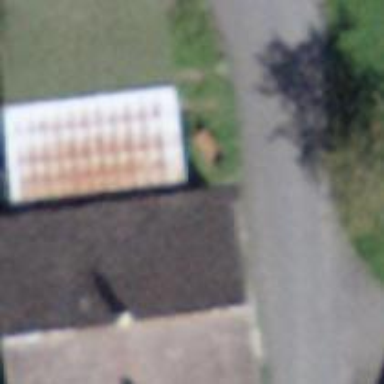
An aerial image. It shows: Rural barn.